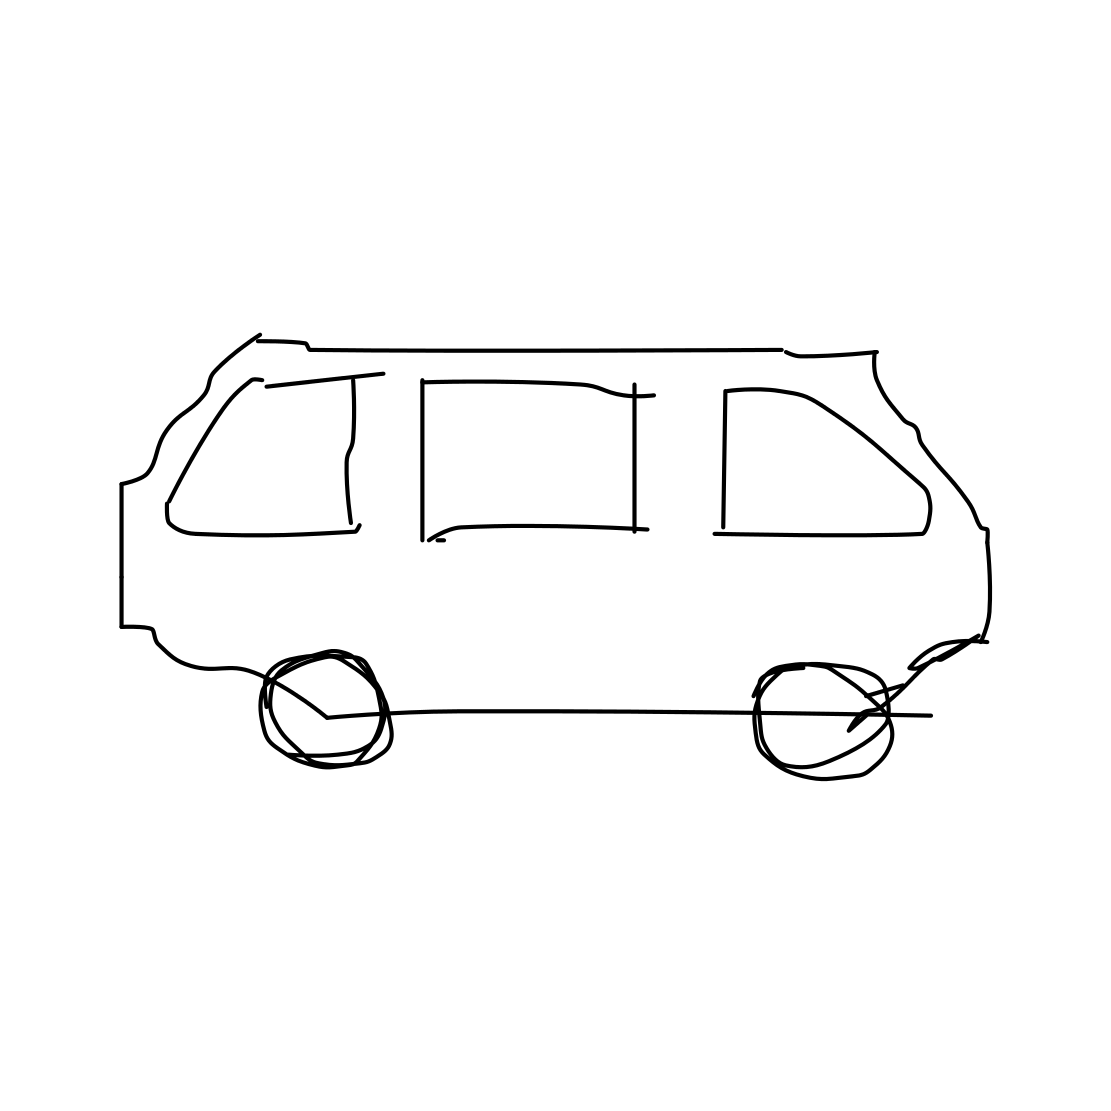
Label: van